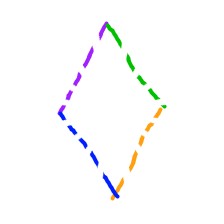
Shape: rhombus